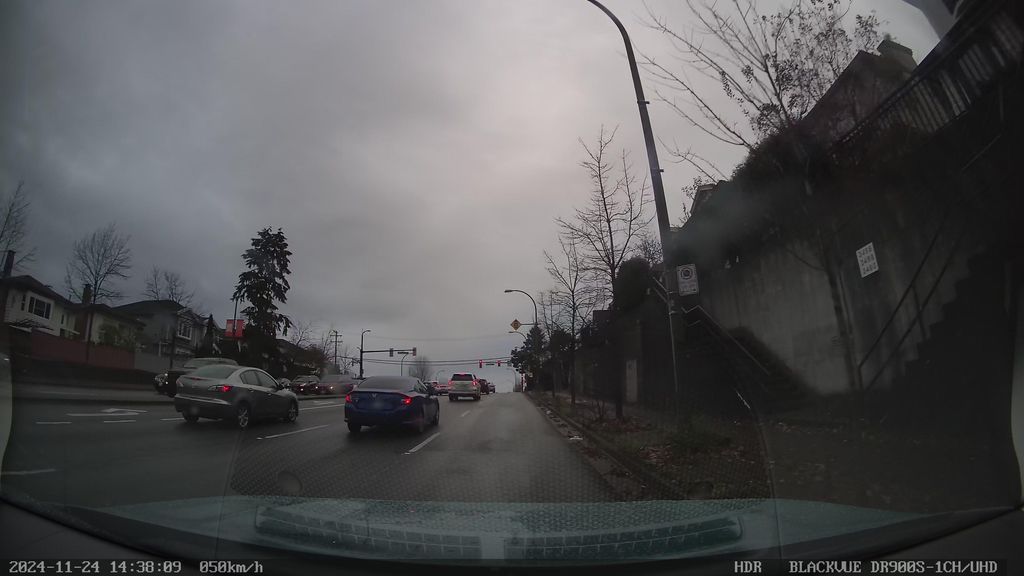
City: vancouver